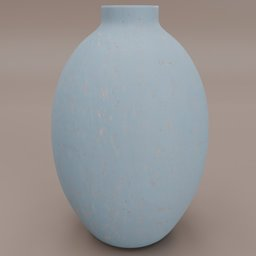
Label: decoration